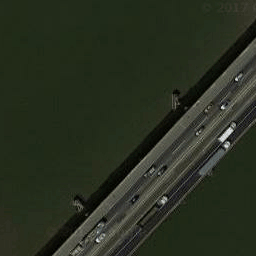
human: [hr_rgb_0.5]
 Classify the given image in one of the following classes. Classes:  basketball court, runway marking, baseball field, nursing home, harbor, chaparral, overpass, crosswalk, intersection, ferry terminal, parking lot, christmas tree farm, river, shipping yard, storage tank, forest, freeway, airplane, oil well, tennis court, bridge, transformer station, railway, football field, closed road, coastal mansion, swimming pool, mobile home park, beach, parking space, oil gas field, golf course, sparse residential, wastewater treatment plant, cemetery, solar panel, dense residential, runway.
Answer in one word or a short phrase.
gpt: bridge